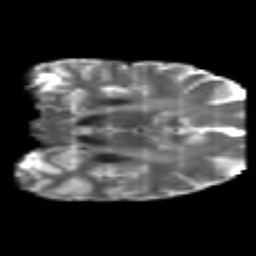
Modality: T2w
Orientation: coronal
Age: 44
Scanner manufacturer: philips
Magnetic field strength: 3 T
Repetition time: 8.6 s
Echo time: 0.127 s